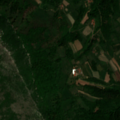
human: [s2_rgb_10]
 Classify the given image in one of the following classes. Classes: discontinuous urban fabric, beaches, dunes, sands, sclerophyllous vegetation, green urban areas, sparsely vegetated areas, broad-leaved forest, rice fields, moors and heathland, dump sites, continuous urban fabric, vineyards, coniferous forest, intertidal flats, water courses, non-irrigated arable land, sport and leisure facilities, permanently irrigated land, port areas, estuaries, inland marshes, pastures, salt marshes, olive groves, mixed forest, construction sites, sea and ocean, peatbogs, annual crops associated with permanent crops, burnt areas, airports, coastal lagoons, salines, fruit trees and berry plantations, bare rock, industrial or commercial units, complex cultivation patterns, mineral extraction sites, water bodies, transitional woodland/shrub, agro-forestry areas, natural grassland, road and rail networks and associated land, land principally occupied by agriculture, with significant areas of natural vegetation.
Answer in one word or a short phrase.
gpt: complex cultivation patterns, land principally occupied by agriculture, with significant areas of natural vegetation, broad-leaved forest, transitional woodland/shrub, sparsely vegetated areas